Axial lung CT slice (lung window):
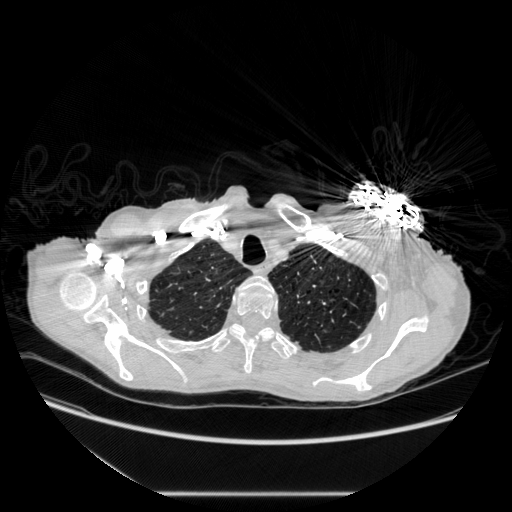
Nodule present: no